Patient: sex M, age 61
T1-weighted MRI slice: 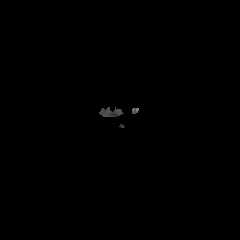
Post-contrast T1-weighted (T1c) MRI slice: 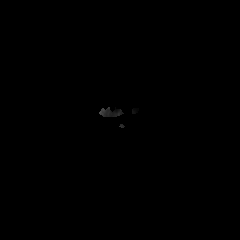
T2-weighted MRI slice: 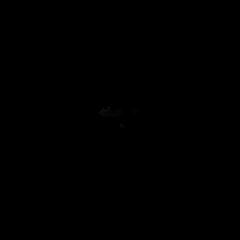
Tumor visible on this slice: no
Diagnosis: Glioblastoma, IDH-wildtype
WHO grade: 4